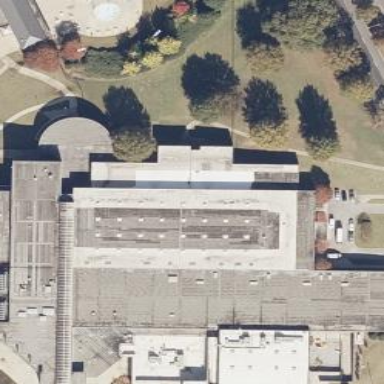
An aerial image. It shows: University building.